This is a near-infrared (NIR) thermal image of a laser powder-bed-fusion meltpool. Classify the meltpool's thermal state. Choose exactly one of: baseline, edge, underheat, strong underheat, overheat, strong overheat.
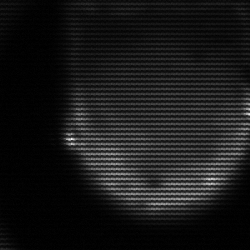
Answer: edge